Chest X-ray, AP view. Patient: 39 years old, sex M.
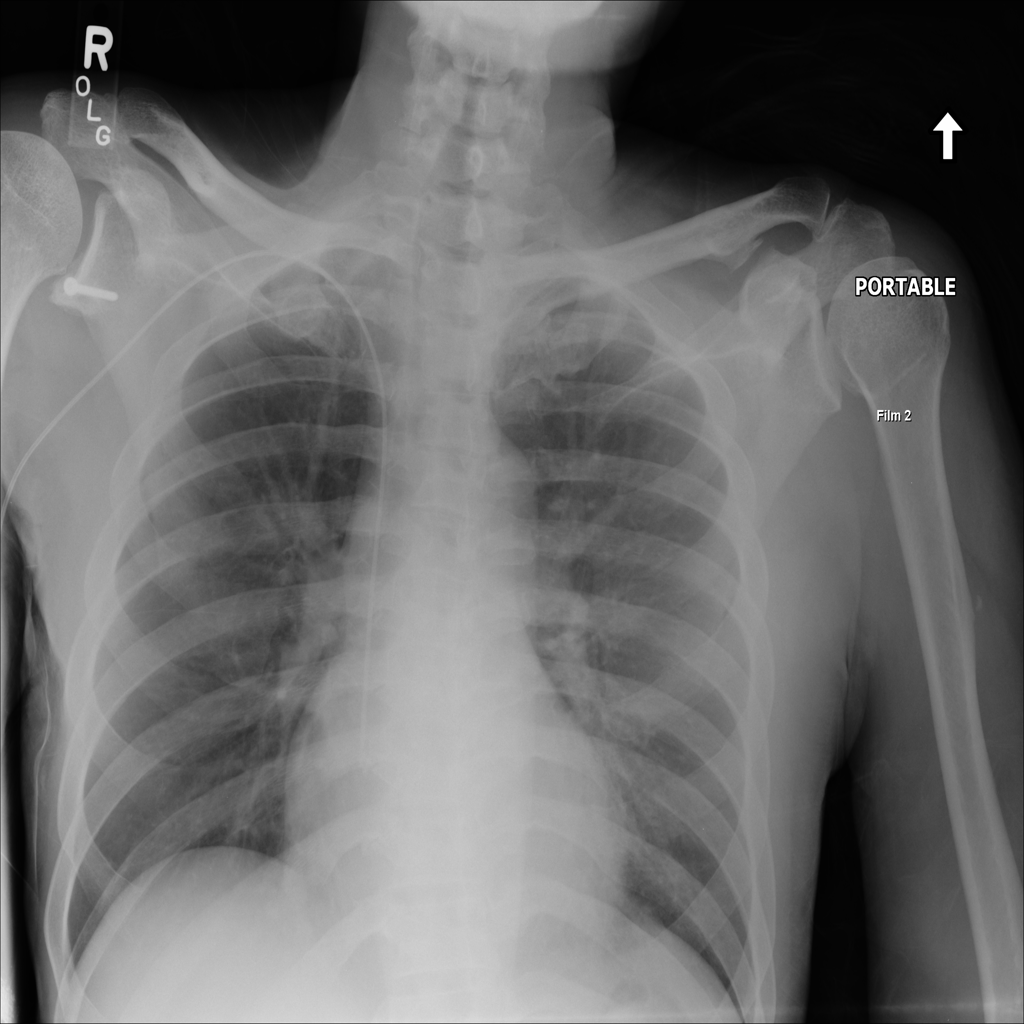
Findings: No Finding